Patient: sex M, age 49
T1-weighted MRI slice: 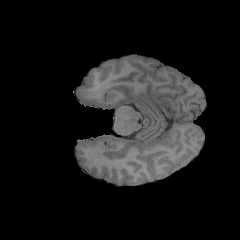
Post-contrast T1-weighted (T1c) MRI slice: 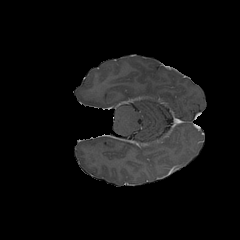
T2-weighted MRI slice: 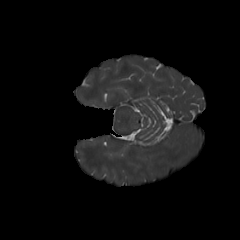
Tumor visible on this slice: no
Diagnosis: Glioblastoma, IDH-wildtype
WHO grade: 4